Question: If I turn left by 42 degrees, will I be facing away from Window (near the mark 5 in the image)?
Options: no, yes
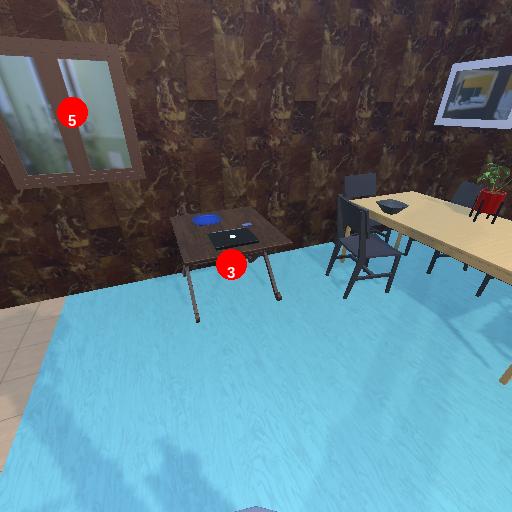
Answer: no